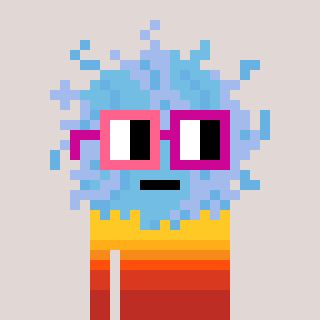
a pixel art character with square pink and red glasses, a lint-shaped head and a bege-colored body on a warm background